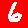
Digit: 6